Question: I have the following drawing code:
'''
[[NSColor redColor] set];
NSRect fillRect = NSMakeRect(bounds.size.width - 20.0f, 0.0f, 20.0f, 20.0f);
NSBezierPath *bezier1 = [NSBezierPath bezierPathWithRoundedRect:fillRect xRadius:10.0f yRadius:10.0f];
[bezier1 fill];
NSRect fill2 = fillRect;
fill2.origin.x += 5;
fill2.origin.y += 5;
fill2.size.width -= 10.0f;
fill2.size.height -= 10.0f;
NSBezierPath *bezier2 = [NSBezierPath bezierPathWithRoundedRect:fill2 xRadius:5.0f yRadius:5.0f];
[[NSColor greenColor] set];
[bezier2 fill];
'''
Which result in this:

How do I reach that the inner green circle is transparent? Replacing the green NSColor with a transparent color doesn't work, logical ;-)
Is there a way to intersect instances of NSBezierPath or solve this with another approach?
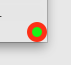
Answer: I think what you're looking for is a bezier path for a ring, you can do that by creating a single 'NSBezierPath' and setting the :
'''
[[NSColor redColor] set];
NSRect fillRect = NSMakeRect(bounds.size.width - 20.0f, 0.0f, 20.0f, 20.0f);
NSBezierPath *bezier1 = [NSBezierPath new];
[bezier1 setWindingRule:NSEvenOddWindingRule]; // set the winding rule for filling
[bezier1 appendBezierPathWithRoundedRect:fillRect xRadius:10.0f yRadius:10.0f];
NSRect innerRect = NSInsetRect(fillRect, 5, 5); // the bounding rect for the hole
[bezier1 appendBezierPathWithRoundedRect:innerRect xRadius:5.0f yRadius:5.0f];
[bezier1 fill];
'''
The 'NSEvenOddWindingRule' rule determines whether to fill a particular point by considering a line from that point to outside the overall path bounds; if that line crosses an even number of paths it is not filled, otherwise it is. So any point in the inner circle will not be filled, while points between the two will be - result a ring.